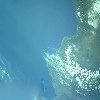
Label: water